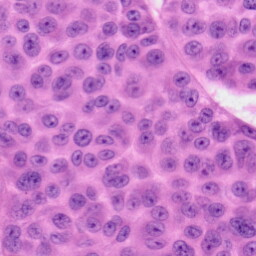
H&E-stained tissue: Skin